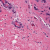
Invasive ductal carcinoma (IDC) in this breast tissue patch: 0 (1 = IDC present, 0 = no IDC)